Question: I'm looking to import support for 'org.slf4j' and 'org.quartz' in a maven project in Netbeans. However, I'm not able to figure out the exact steps. I'm unclear as to how should I configure these two packages (through their jar files) as artifacts.
My present Netbeans structure looks like this :

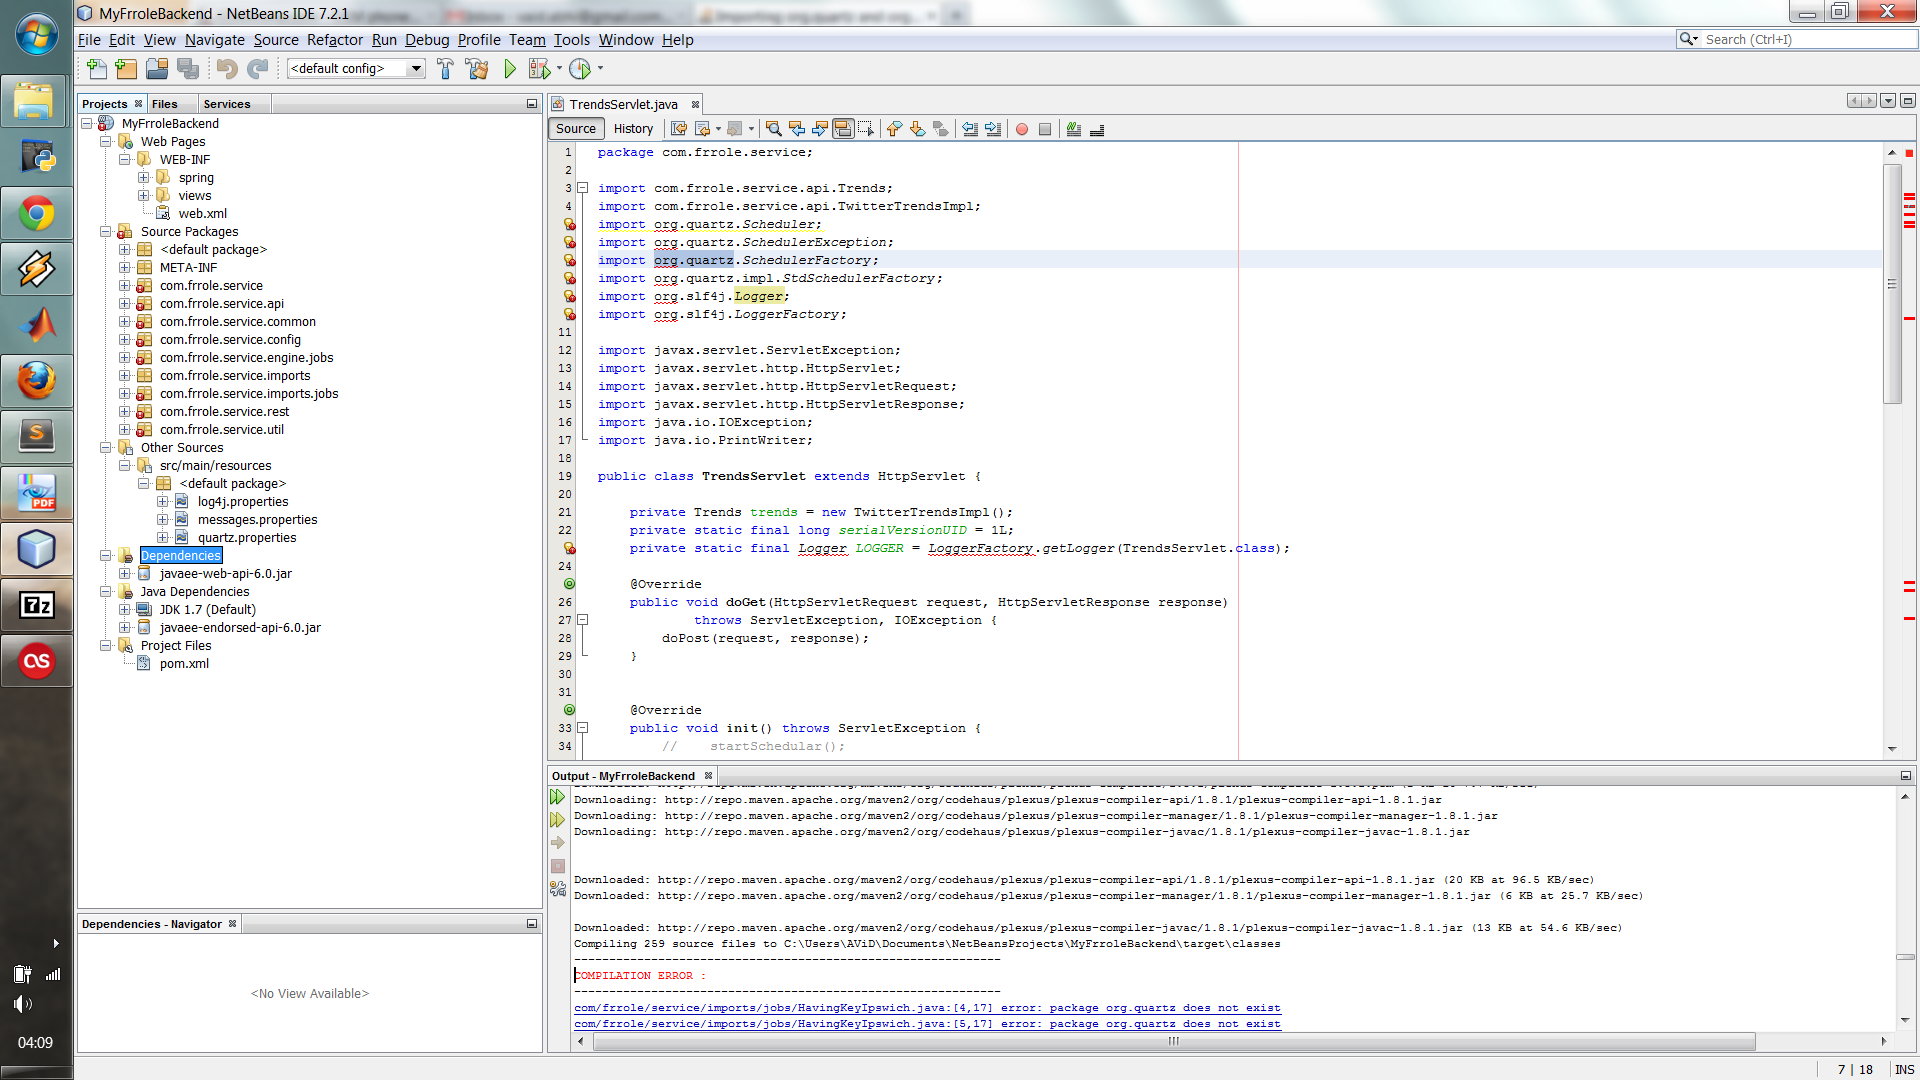
Answer: Rightclick on the dependency node, select Add dependency. In the query field, type 'org.quartz-scheduler'. In the list that appears in Search Results fold open the node 'org.quartz-scheduler : quartz' and click on the version you want (I'd go with 2.1.6 for now).
For 'org.slf4j' the sequence is comparable.